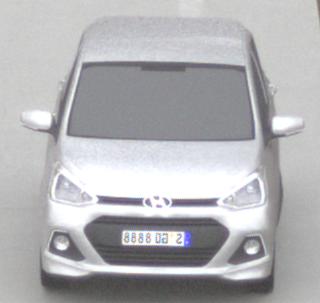
Make: Hyundai
Model: i10
Detailed model: Gen. 2
Model produced from: 2013
Model produced until: 2019
Doors: 5
Color: white
Road condition: dry road
Daytime: morning or afternoon
Contrast: low contrast